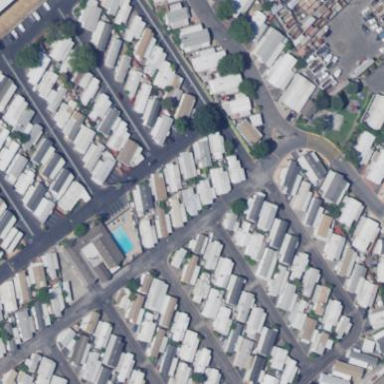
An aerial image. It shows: Residential area known as trailer park.